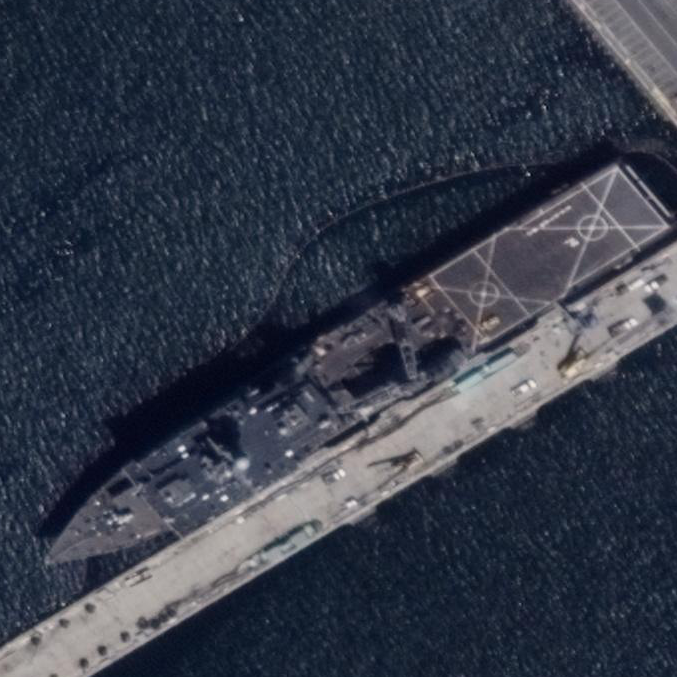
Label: combat